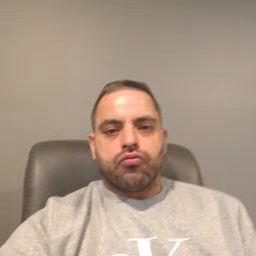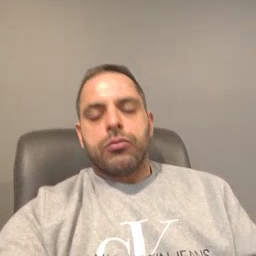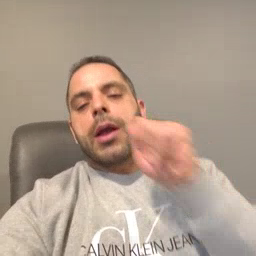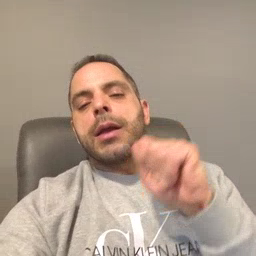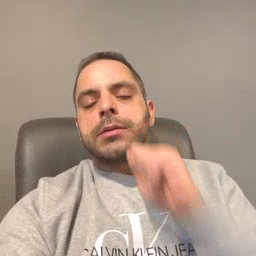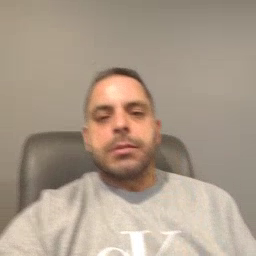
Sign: aunt